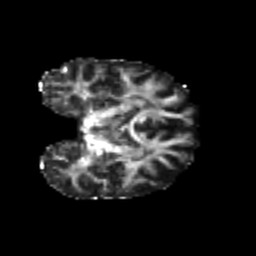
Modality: FA
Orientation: coronal
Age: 24
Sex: female
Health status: healthy
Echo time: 0.074 s